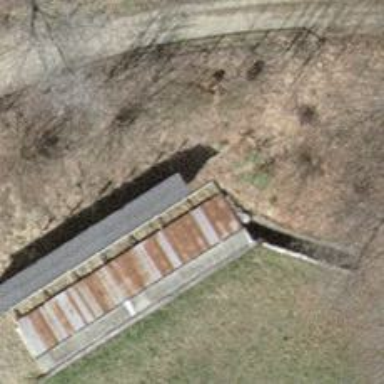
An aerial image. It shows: Retaining wall.